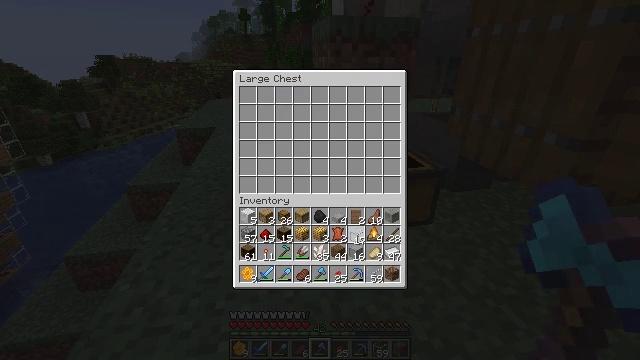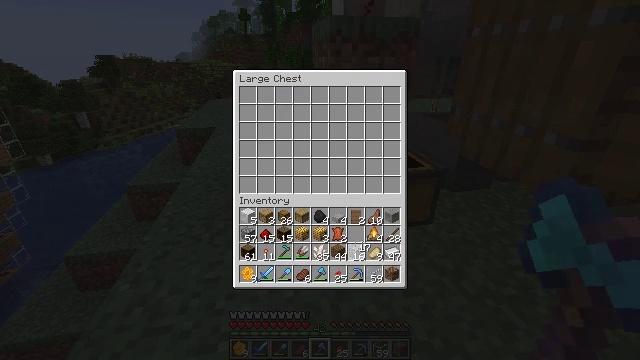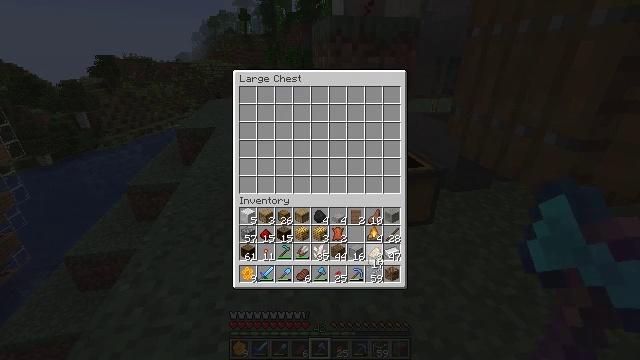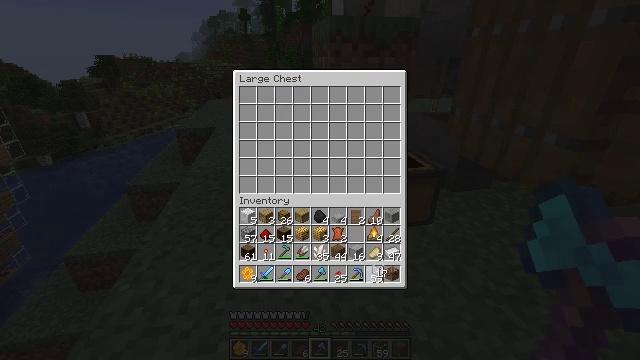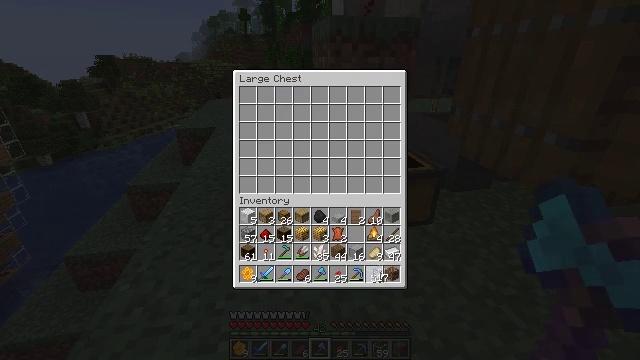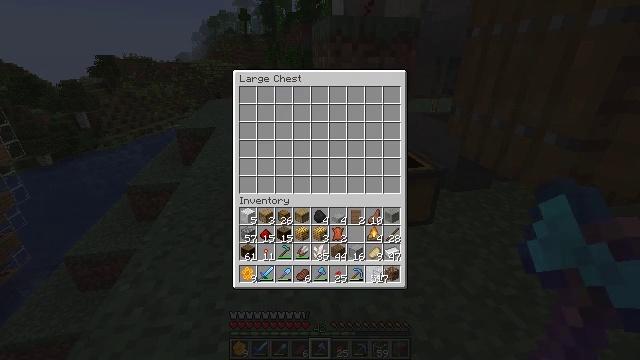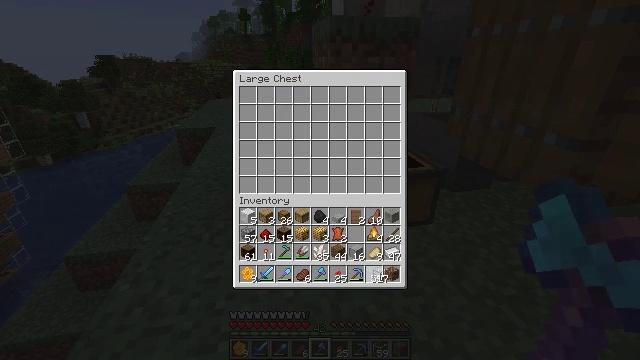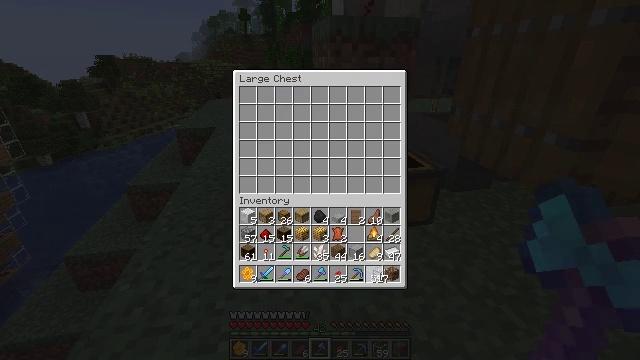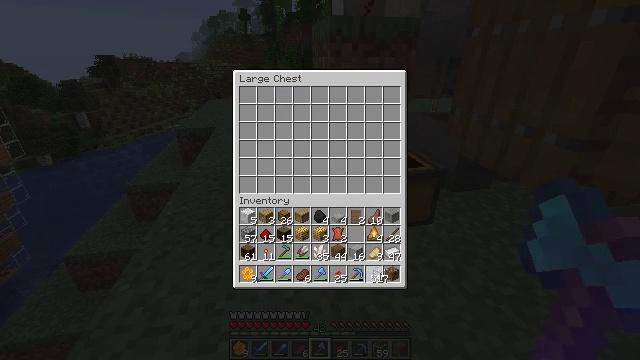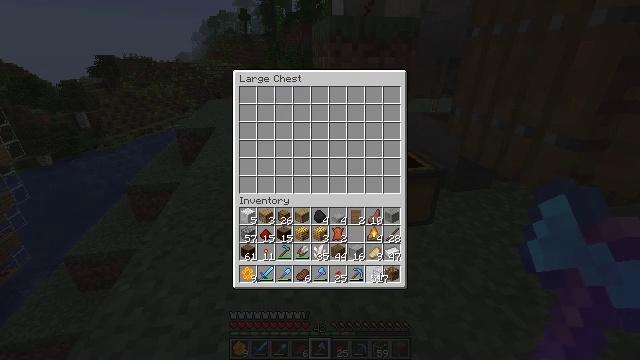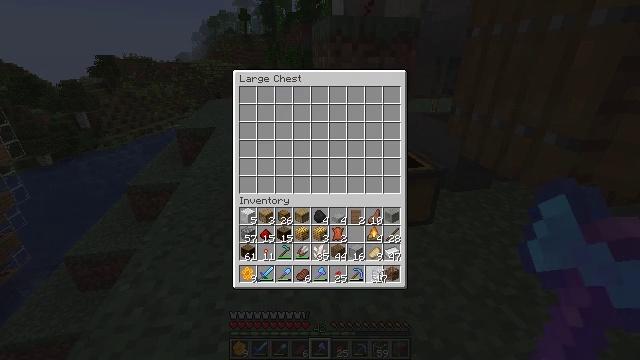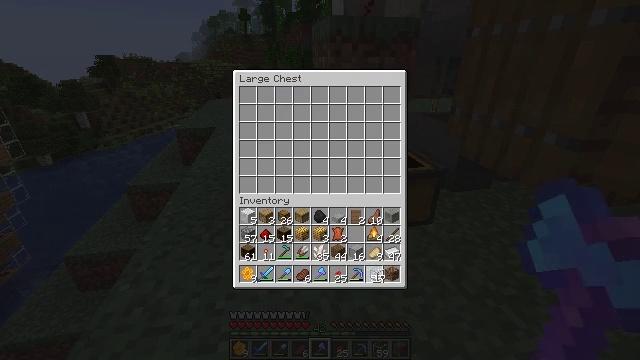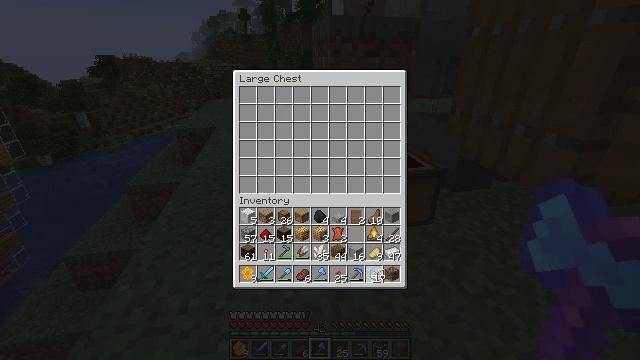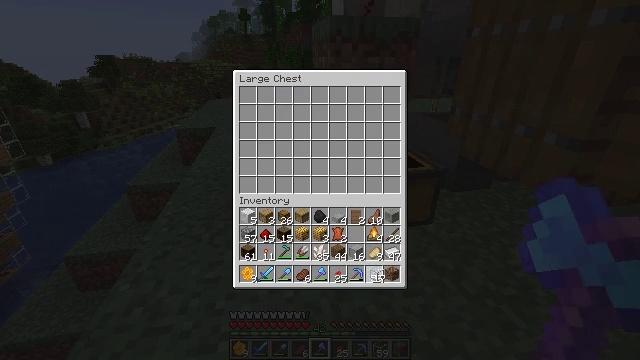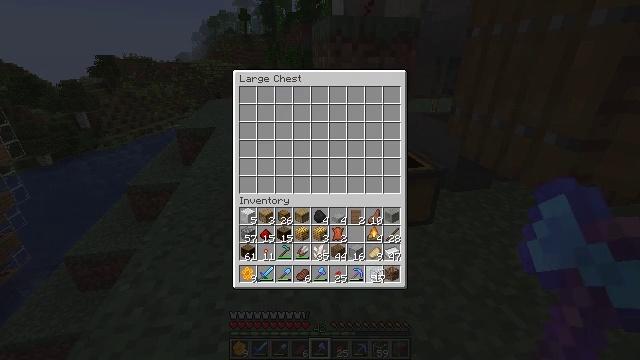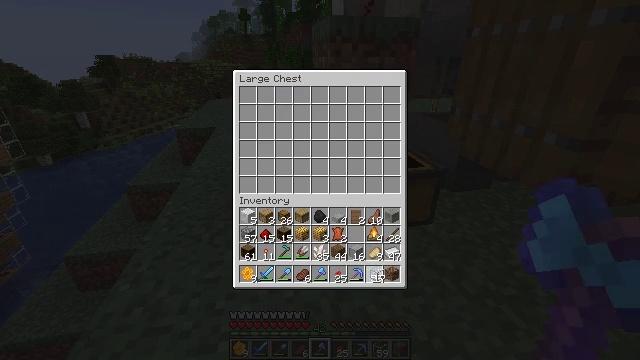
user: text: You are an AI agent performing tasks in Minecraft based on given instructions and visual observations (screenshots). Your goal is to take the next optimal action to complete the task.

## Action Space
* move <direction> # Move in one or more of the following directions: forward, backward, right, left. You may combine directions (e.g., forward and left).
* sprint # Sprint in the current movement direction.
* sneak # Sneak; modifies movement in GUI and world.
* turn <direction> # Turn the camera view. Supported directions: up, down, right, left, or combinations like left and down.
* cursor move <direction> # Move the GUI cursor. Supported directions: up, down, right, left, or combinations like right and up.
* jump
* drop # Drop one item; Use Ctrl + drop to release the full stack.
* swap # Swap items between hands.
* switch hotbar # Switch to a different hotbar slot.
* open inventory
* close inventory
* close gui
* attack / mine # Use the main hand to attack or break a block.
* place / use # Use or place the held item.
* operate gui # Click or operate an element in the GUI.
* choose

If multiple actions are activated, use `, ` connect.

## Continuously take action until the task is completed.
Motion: motion action
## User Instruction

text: Remove a glass block from the inventory.
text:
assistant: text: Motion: cursor move down, operate gui
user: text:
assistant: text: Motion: cursor move right and down
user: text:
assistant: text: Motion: cursor move down
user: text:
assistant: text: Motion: no_op
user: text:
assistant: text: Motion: no_op
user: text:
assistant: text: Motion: no_op
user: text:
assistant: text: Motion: no_op
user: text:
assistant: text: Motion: no_op
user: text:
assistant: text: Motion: no_op
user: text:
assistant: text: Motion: no_op
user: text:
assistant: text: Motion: no_op
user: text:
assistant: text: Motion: operate gui
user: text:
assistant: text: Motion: operate gui
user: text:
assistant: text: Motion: operate gui
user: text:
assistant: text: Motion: operate gui
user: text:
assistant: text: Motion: no_op
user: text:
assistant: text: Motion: no_op
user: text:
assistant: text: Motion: no_op
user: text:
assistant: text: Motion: no_op
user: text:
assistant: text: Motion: no_op
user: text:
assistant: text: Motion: no_op
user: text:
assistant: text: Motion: no_op
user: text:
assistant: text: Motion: no_op
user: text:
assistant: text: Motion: no_op
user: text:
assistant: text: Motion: no_op
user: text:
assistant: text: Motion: no_op
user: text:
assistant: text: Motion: no_op
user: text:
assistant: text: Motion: no_op
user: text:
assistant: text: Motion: cursor move up
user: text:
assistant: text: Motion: cursor move left and up